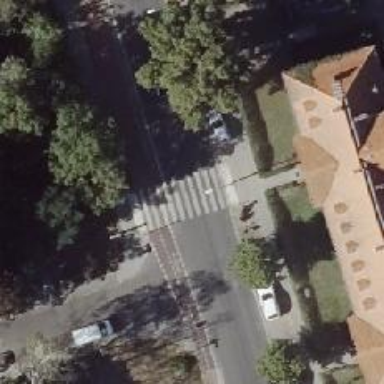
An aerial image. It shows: Marked zebra crossing on the road.